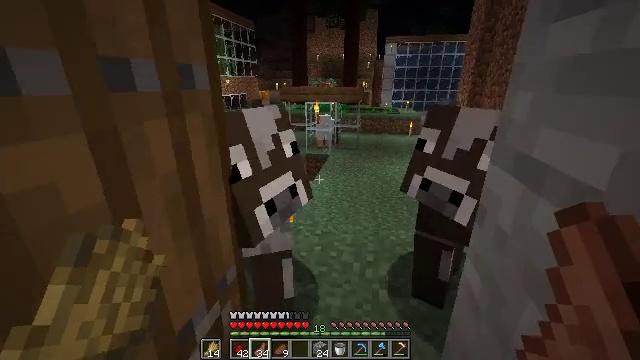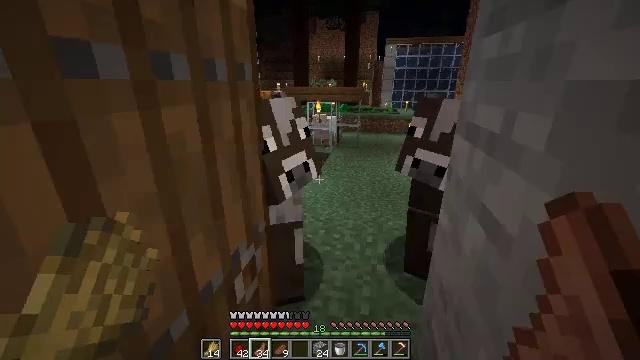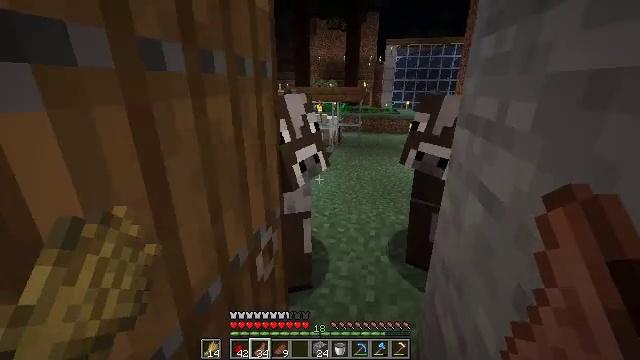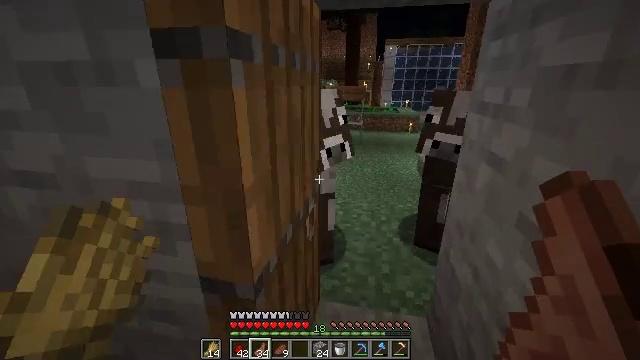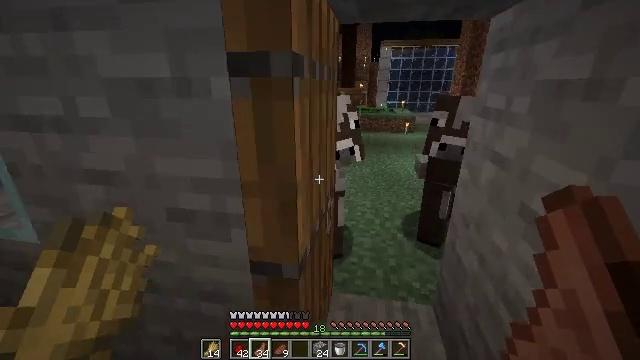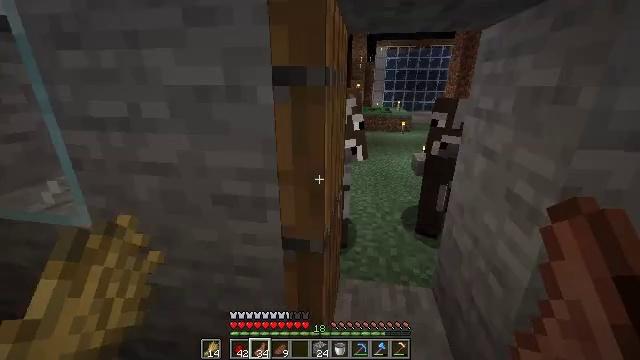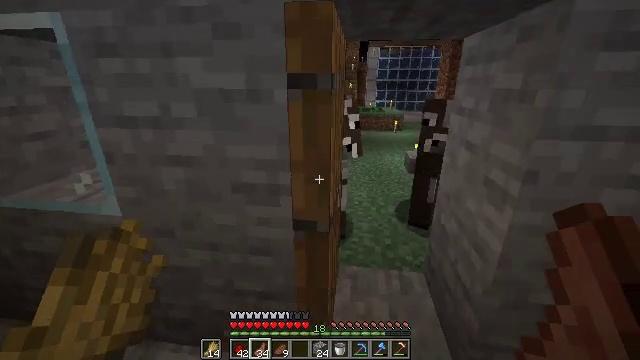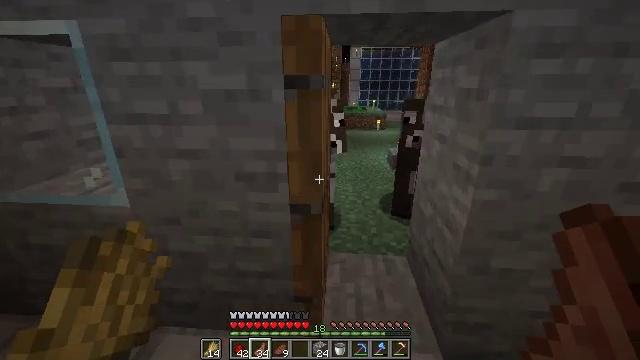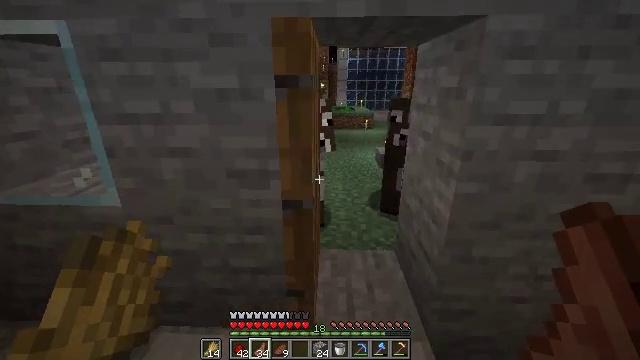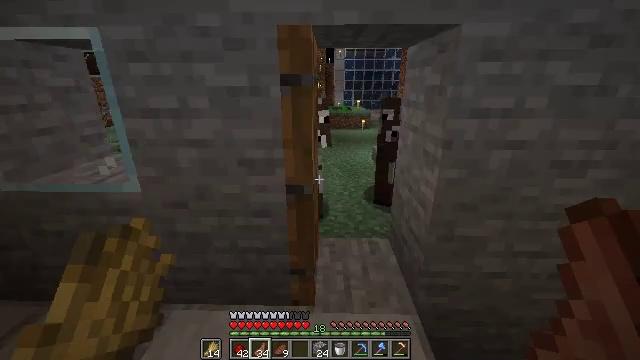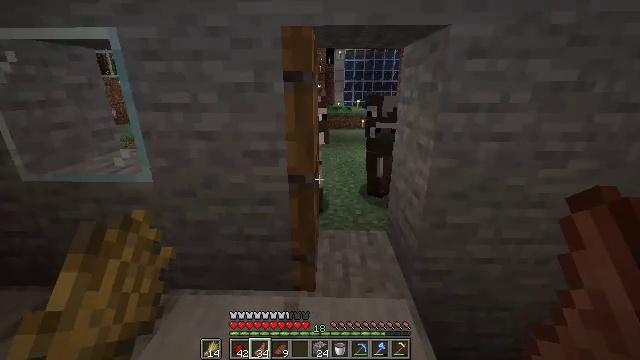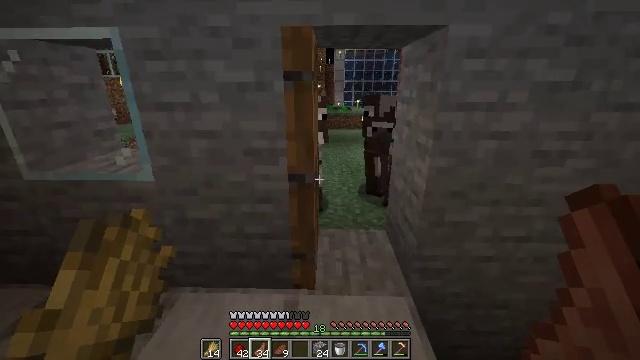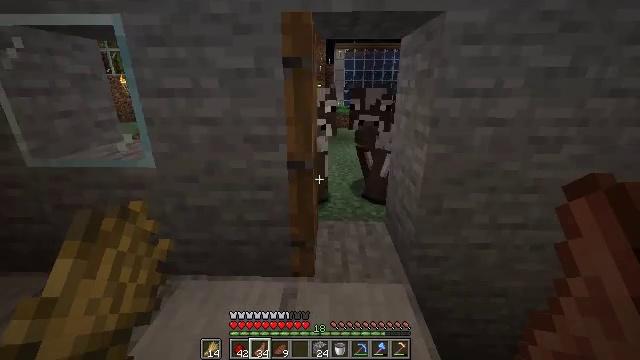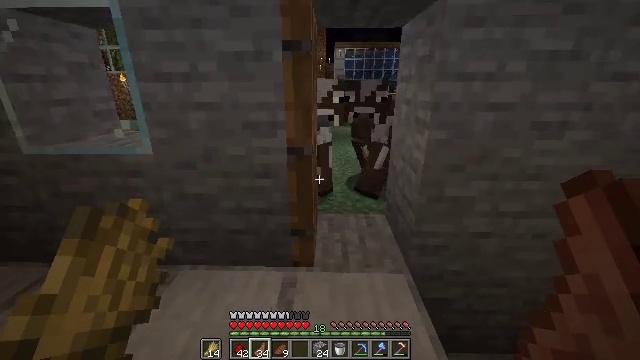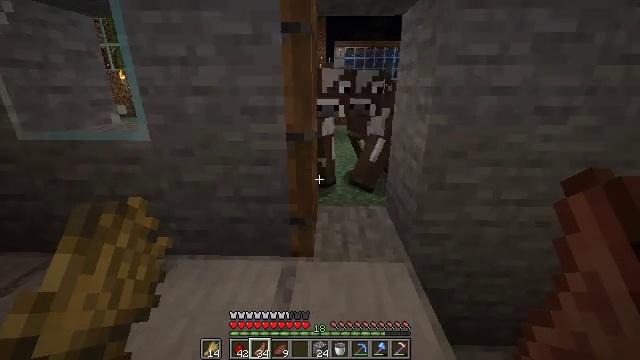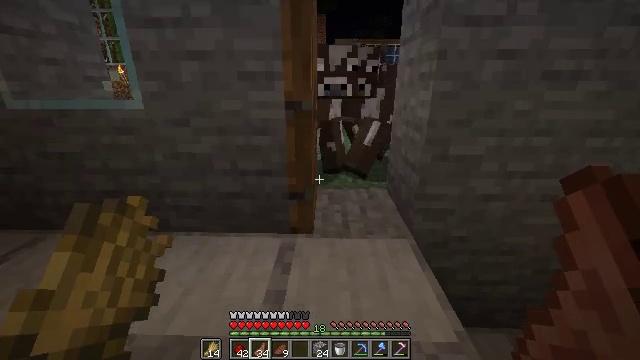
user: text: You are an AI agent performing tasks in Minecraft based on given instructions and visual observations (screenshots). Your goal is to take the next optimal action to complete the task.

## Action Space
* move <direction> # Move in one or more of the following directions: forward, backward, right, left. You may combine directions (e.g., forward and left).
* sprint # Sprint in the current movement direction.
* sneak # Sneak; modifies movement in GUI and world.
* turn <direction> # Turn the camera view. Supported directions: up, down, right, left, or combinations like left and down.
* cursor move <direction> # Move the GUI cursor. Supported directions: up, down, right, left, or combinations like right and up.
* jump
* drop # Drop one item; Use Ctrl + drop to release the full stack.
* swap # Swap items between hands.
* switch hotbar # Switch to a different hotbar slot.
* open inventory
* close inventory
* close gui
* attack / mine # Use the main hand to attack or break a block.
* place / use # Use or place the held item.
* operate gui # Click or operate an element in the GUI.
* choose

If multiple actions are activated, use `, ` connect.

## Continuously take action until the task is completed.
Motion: motion action
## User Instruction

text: Open the crafting table to craft a spruce fence.
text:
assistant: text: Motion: move back and move left
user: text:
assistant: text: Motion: move back and move left
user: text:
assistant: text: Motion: move back and move left
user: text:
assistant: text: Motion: move back and move left, turn right
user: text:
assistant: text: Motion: move back
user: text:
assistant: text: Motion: move back, turn right
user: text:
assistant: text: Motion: move back, turn right
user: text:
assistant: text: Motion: move back, turn right
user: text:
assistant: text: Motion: no_op
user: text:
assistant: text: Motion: no_op
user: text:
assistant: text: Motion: no_op
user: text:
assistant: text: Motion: no_op
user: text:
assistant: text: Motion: no_op
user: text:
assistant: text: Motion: no_op
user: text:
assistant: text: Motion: no_op
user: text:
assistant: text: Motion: no_op
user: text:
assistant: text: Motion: no_op
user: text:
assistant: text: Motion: no_op
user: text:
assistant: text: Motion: no_op
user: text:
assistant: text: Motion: no_op
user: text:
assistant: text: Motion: no_op
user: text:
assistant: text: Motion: no_op
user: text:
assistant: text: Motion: no_op
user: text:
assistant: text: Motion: no_op
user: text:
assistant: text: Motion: no_op
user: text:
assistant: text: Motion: no_op
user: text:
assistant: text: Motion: no_op
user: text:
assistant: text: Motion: move forward, turn right
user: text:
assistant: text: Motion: move forward, turn right
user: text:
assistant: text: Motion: move forward